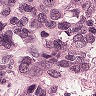
Metastatic tissue present: yes